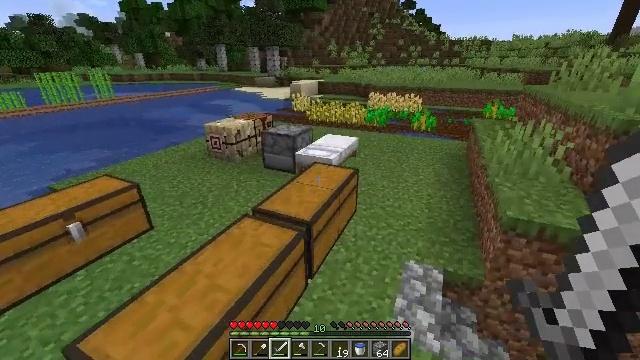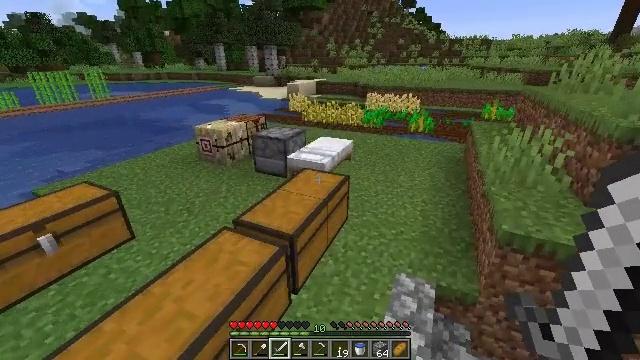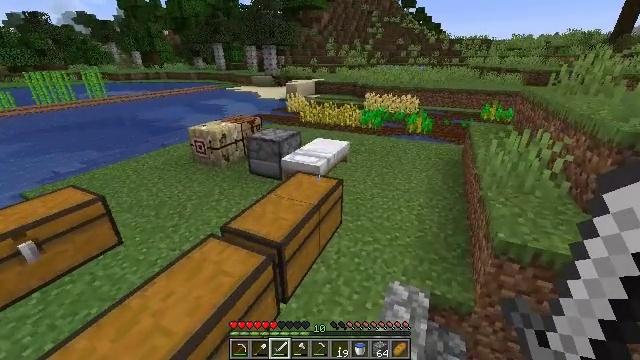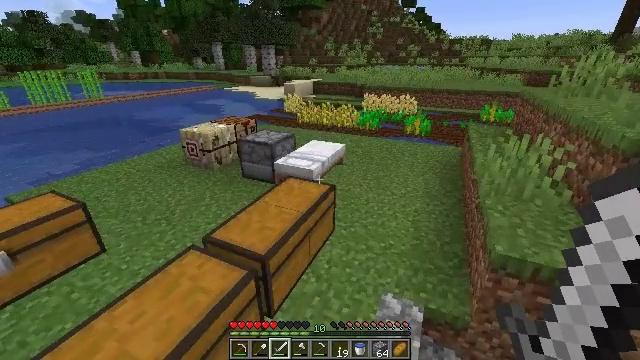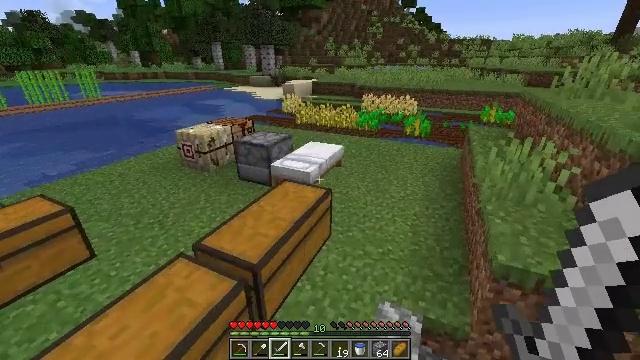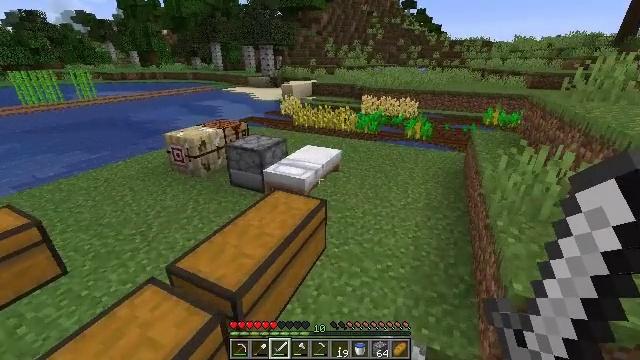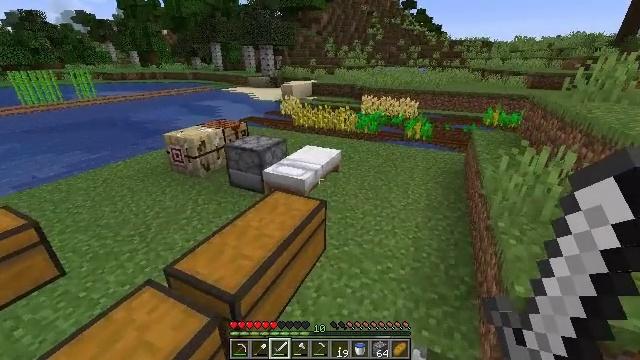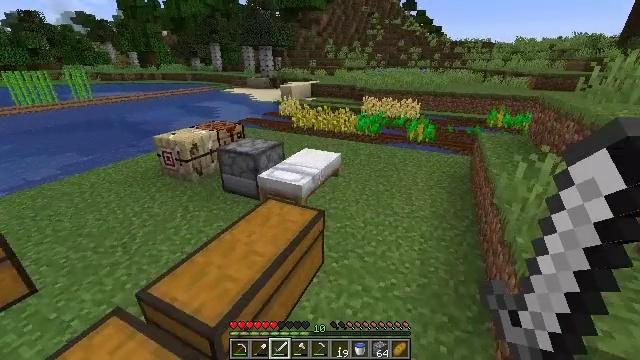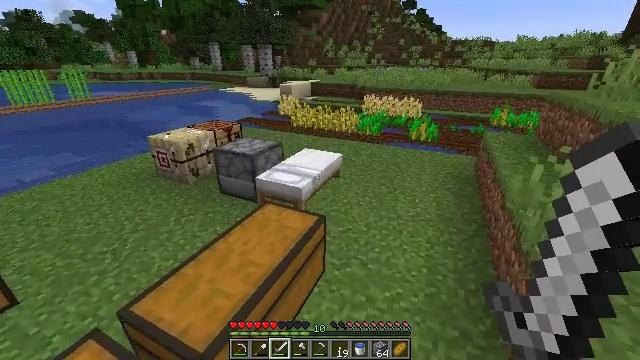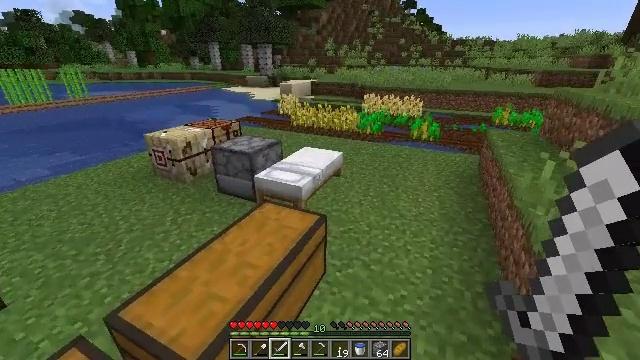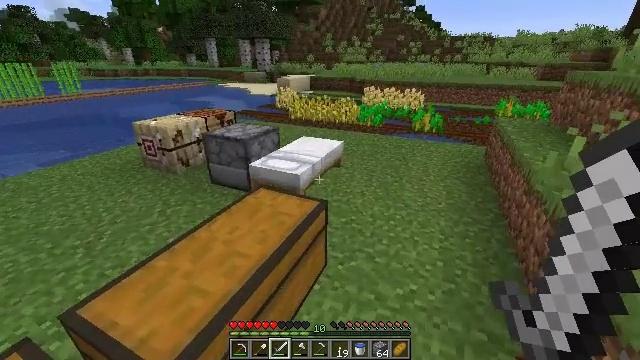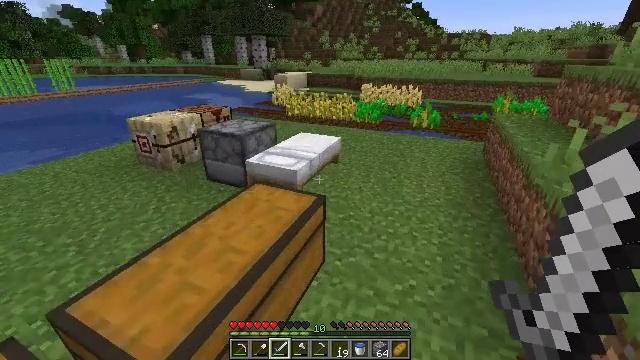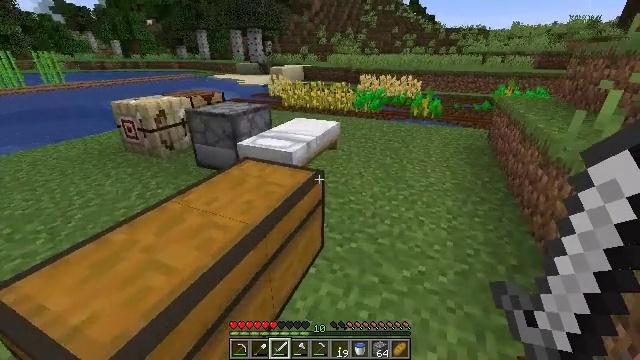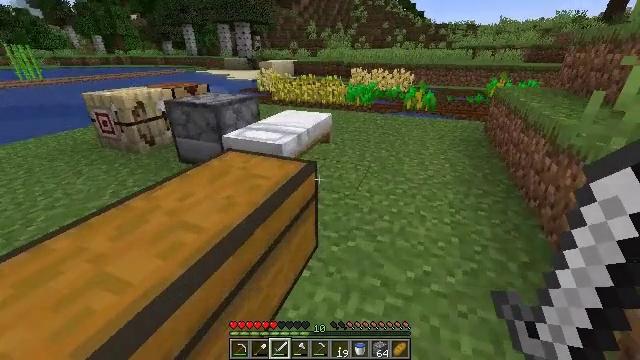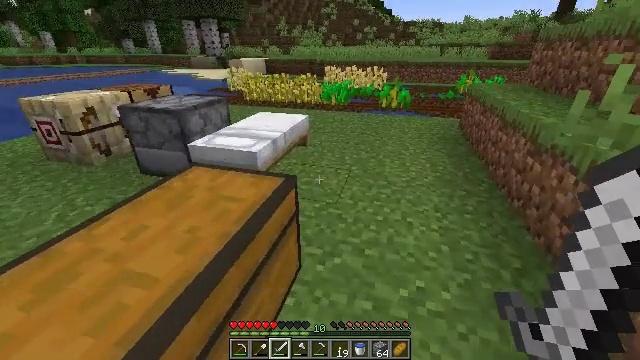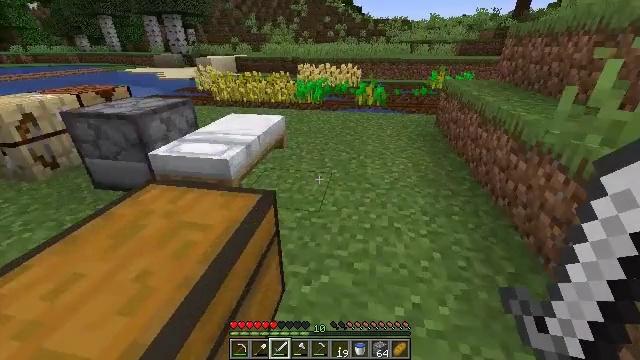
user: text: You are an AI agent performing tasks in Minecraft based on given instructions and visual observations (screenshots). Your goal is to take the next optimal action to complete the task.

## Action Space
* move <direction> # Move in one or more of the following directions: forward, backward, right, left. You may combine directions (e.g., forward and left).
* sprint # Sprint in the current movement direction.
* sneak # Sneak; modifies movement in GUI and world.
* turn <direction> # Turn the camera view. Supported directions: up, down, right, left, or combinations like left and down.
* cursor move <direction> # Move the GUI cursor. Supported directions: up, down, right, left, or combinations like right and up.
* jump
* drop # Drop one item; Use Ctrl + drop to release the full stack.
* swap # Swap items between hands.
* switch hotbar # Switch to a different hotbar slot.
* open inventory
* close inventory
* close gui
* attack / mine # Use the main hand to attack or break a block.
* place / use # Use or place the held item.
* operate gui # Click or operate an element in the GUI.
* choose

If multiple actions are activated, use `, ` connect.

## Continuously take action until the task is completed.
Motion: motion action
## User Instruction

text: Break the mature wheat plants.
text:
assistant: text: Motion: move forward and move right
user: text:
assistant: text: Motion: move forward and move right
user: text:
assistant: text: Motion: move forward
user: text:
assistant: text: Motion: move forward
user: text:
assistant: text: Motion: move forward
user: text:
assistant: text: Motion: move forward
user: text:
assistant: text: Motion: move forward
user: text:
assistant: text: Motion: move forward
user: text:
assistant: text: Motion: move forward
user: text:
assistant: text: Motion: move forward
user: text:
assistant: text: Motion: move forward
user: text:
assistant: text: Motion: move forward
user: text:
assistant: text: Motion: move forward, turn right
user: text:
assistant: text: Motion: move forward, turn right
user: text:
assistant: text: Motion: move forward, turn right
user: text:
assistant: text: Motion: move forward, turn right
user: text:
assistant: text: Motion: move forward
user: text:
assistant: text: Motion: move forward
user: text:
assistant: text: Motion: move forward
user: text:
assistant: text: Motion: move forward
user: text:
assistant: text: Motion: move forward
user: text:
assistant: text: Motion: move forward
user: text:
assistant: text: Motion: move forward
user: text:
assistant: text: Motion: move forward
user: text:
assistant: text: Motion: move forward
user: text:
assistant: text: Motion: move forward
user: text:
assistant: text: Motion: move forward
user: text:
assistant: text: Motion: move forward
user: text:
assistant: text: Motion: move forward
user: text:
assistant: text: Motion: move forward